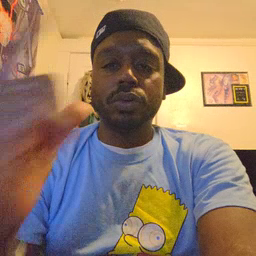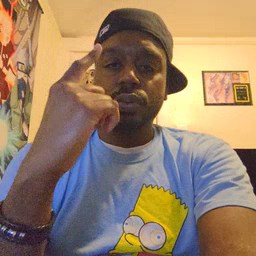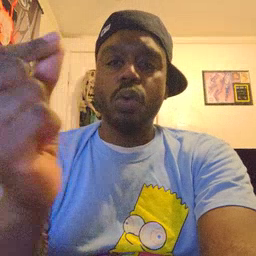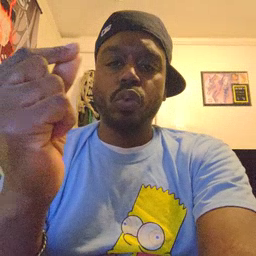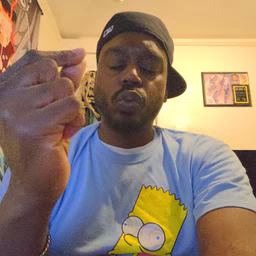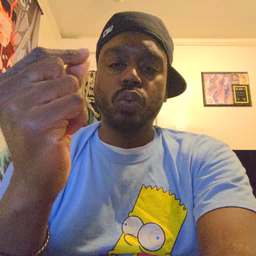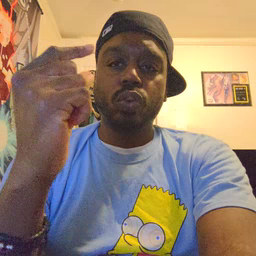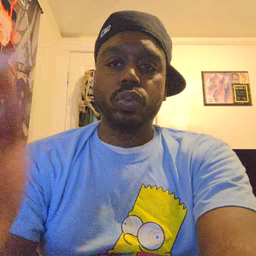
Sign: go